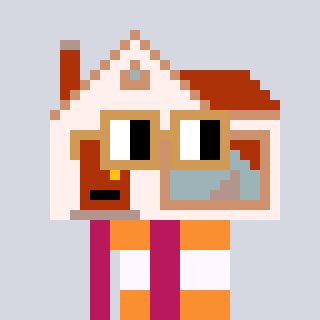
a pixel art character with square brown glasses, a house-shaped head and a darkpink-colored body on a cool background